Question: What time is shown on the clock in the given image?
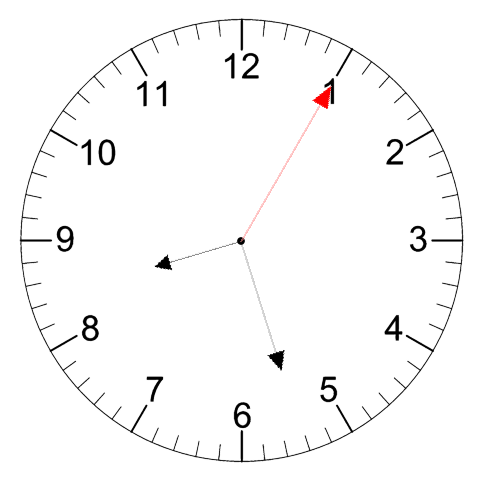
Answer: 08:27:05